Field crop: maize
Growth stage: 2
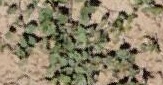
Species: convolvulus